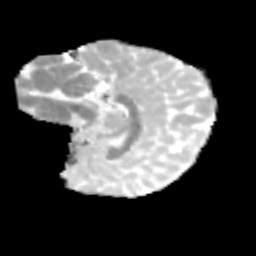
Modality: MD
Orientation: sagittal
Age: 11
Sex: female
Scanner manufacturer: siemens
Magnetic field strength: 3 T
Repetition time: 3.8 s
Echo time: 0.07 s